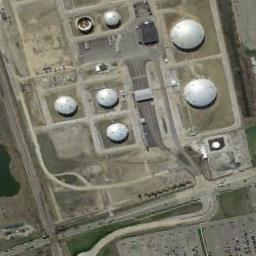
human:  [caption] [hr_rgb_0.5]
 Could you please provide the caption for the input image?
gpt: There are big and small white storage tanks on the bare land .

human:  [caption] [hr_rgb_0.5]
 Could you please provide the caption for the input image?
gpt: There are several neatly arranged large oil storage tanks in the factory .

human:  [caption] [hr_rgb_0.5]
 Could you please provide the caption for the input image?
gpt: There are many roads around the storage tanks .

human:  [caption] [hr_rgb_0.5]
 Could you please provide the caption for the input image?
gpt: There are three white storage tanks and three silver storage tanks .

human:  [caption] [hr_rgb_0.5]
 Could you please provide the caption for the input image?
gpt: There are six storage tanks of different sizes .